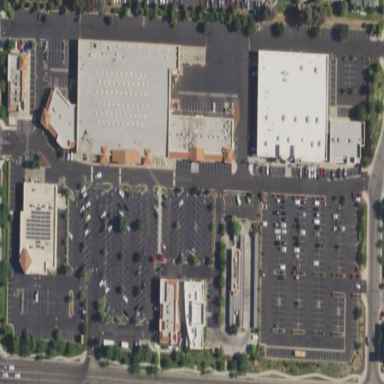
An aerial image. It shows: Commercial area.